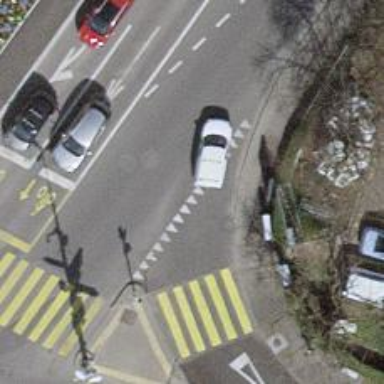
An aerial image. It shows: Road with "give way" sign.